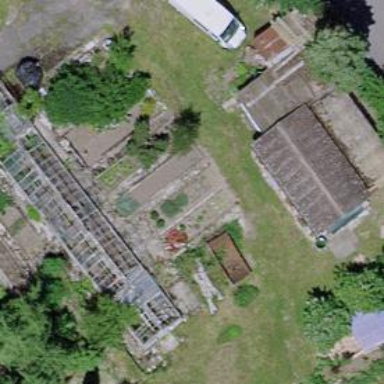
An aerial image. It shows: Greenhouse.